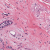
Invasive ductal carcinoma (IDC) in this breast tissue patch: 1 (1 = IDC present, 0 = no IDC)